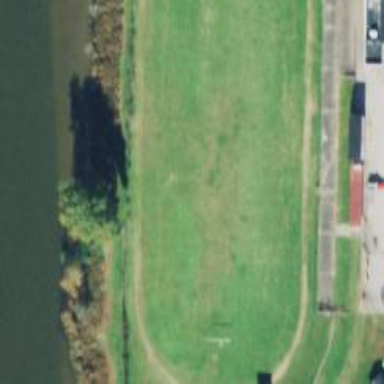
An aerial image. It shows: Pitch for American football.